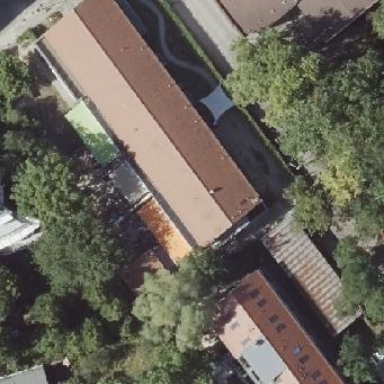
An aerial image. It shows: Kindergarten.